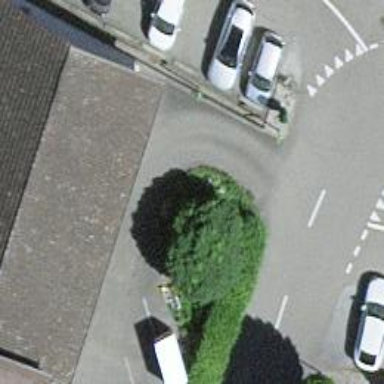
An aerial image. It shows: Hedge acting as barrier.